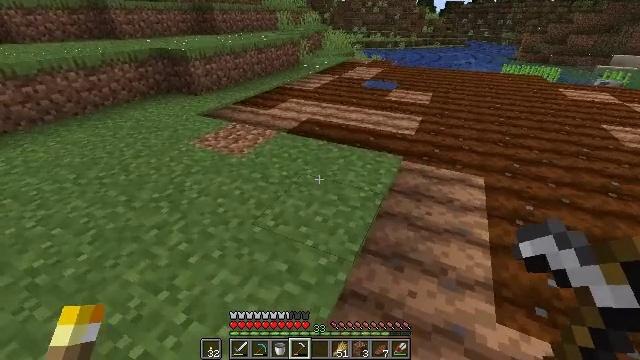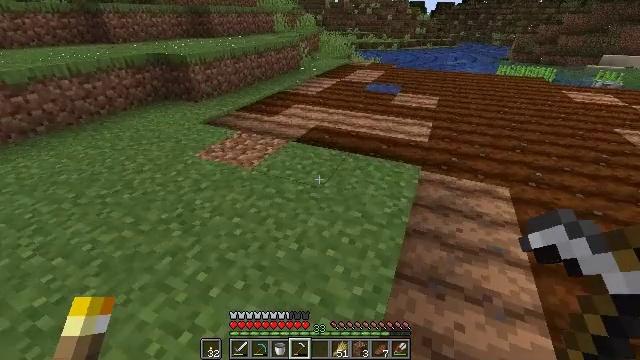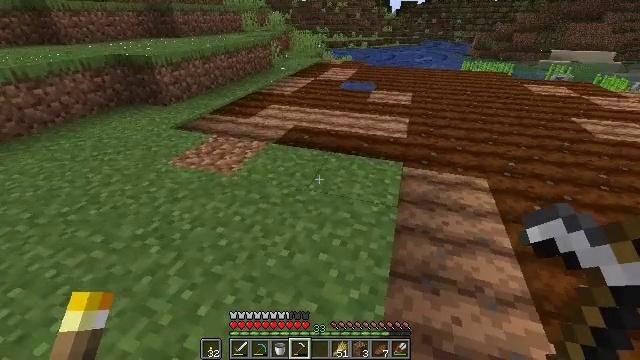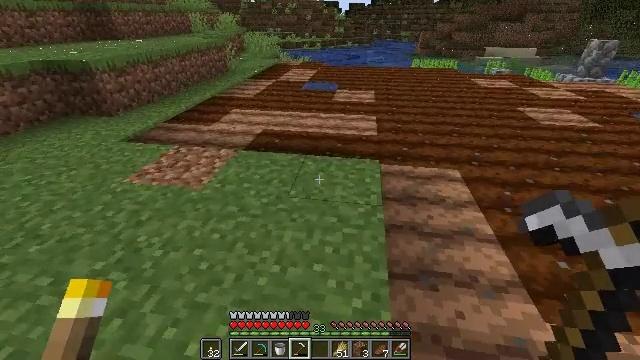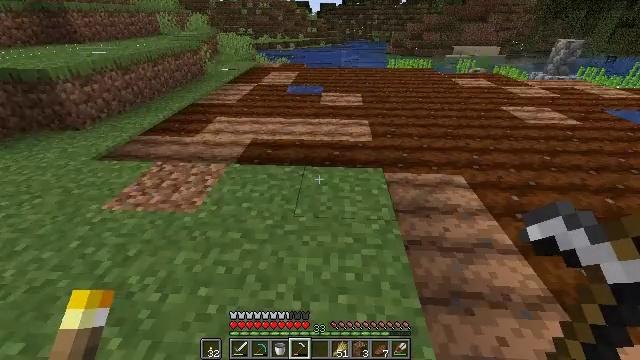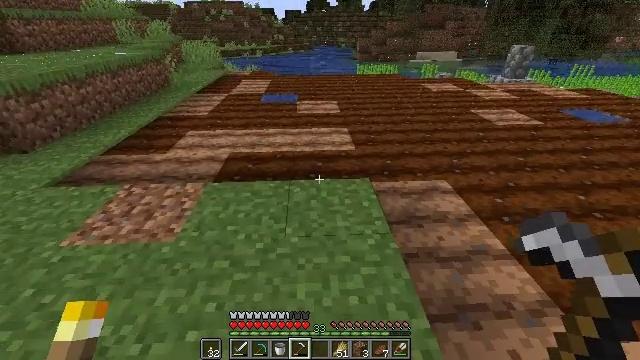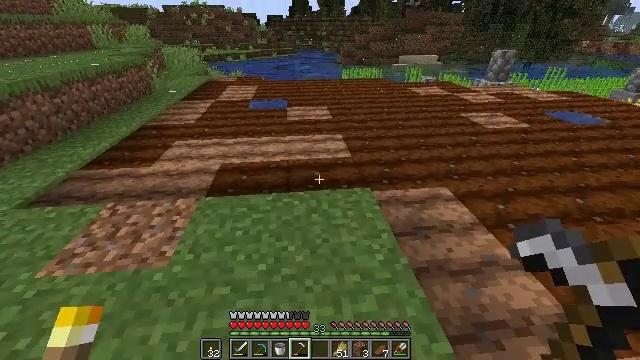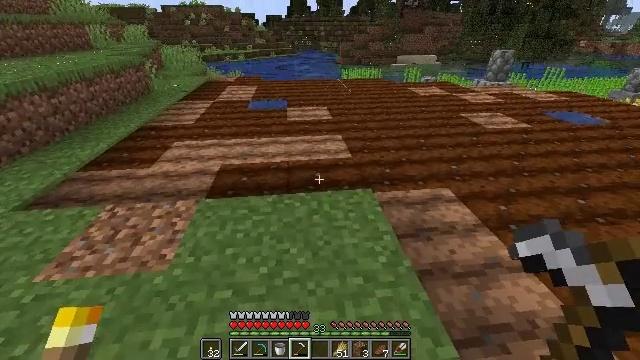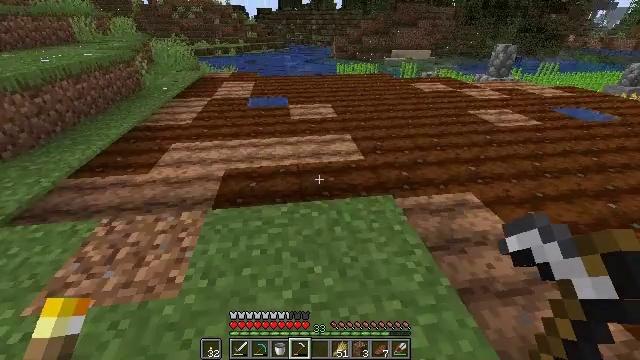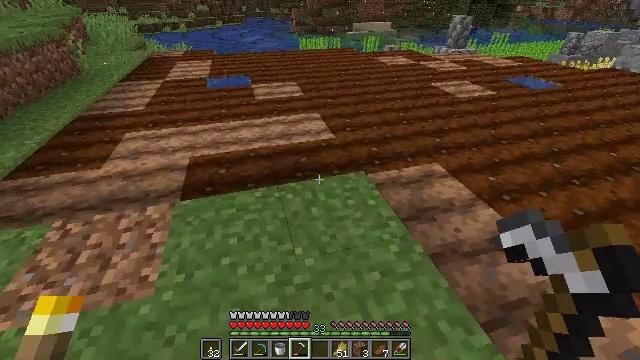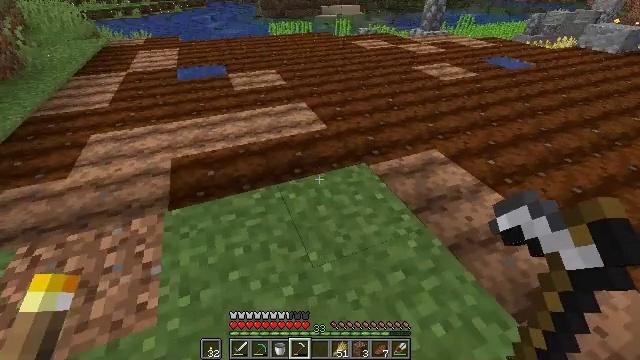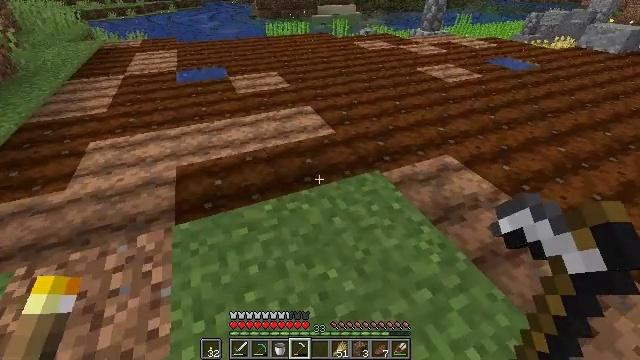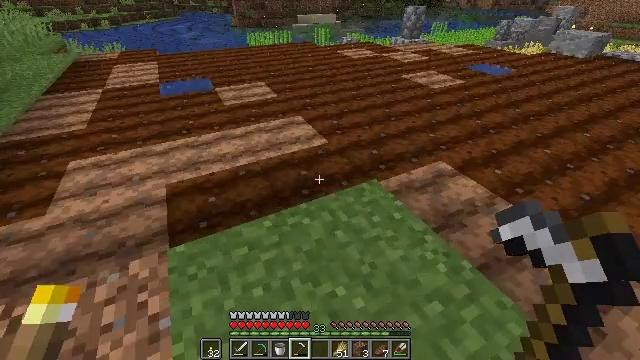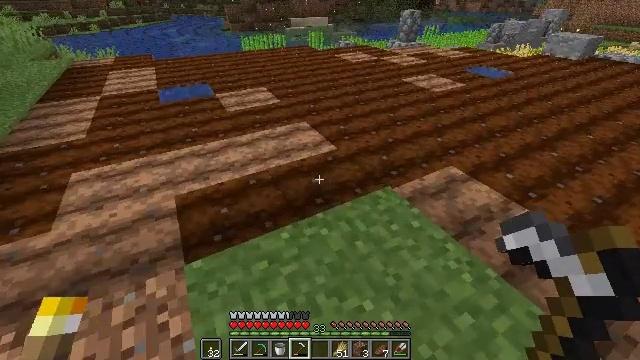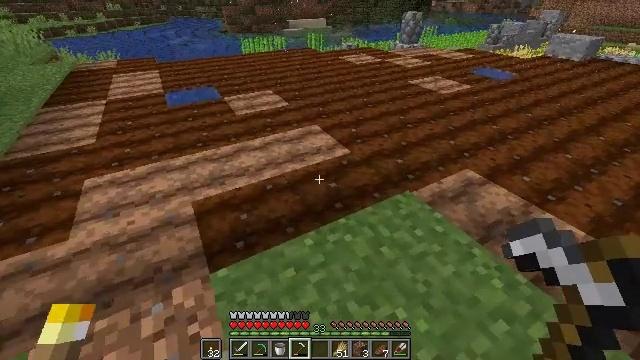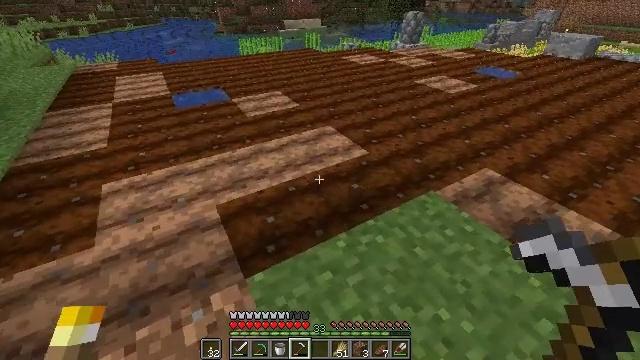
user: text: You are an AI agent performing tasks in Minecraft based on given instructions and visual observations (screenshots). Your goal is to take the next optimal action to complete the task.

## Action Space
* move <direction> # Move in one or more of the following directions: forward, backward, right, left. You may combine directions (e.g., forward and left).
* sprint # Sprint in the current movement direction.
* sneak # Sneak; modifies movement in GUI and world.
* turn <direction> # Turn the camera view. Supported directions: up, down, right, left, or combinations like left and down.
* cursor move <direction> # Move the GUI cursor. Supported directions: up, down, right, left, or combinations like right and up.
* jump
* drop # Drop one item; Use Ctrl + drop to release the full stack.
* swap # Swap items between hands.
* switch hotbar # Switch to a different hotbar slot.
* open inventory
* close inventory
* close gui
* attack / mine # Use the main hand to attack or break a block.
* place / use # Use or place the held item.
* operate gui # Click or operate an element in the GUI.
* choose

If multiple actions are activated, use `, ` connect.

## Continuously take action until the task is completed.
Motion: motion action
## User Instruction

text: Mine grass block from the ground.
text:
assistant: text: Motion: move forward and move left, turn right
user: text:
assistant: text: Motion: move forward and move left, turn right
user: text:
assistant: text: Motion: move forward and move left, turn right
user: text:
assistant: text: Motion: move forward and move left, turn right
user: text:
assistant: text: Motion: move forward and move left, turn right and up
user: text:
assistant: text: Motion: move forward and move left, turn right
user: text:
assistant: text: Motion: move forward and move left
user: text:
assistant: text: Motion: move forward and move left, turn right and down
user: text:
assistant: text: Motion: move forward and move left, turn right and down
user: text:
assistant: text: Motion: move forward and move left, turn right and down
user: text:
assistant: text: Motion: move forward and move left
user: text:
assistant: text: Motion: move left, turn right and up
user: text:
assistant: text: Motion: move left, turn right
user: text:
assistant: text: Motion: move left
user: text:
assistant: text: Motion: move left, turn right
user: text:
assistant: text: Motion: move left
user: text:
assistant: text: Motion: move left
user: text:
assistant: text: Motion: move left
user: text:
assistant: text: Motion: move left
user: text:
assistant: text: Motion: turn right
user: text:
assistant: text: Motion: turn right and down
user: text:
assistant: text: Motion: turn right
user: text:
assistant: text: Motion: turn right
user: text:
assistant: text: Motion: turn right
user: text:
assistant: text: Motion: turn right and down
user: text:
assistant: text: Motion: turn right
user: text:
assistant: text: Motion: turn right
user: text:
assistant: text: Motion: turn right
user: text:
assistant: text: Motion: turn right
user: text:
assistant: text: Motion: no_op